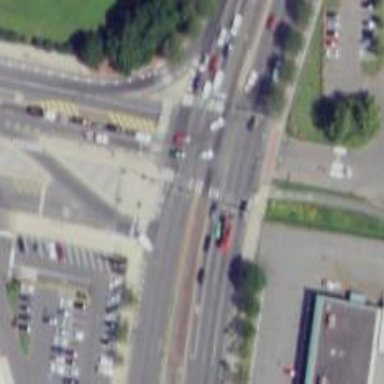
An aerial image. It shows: Marked crossing on footway.